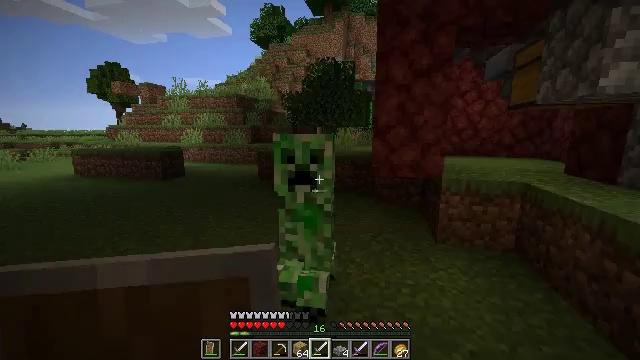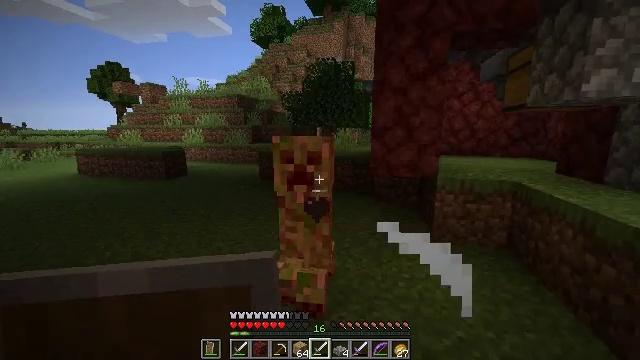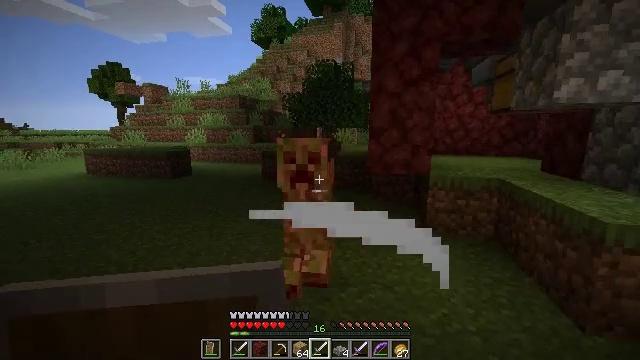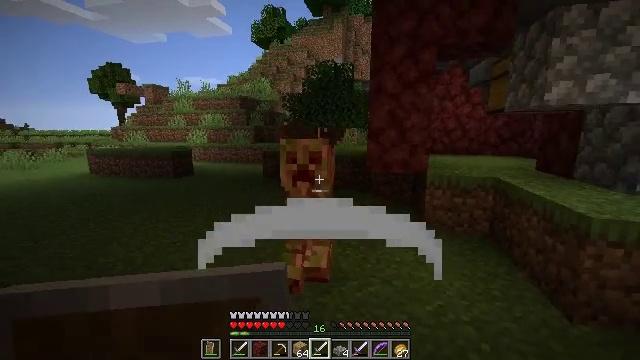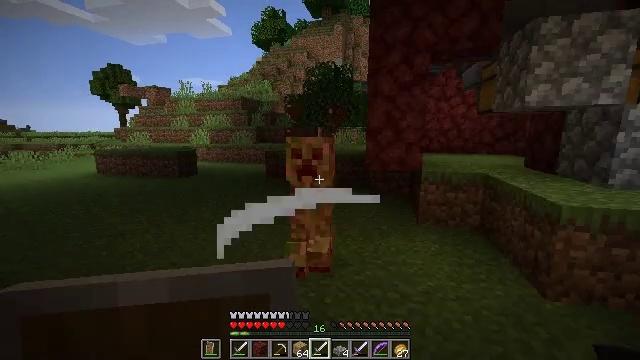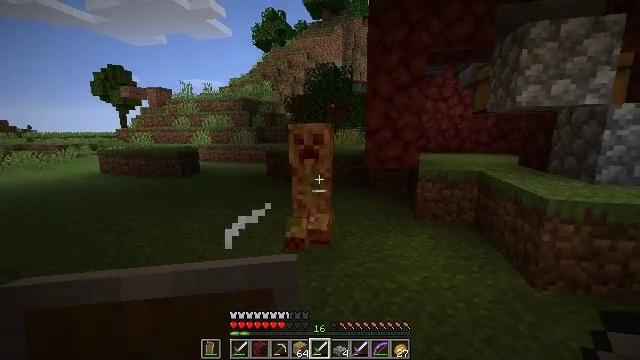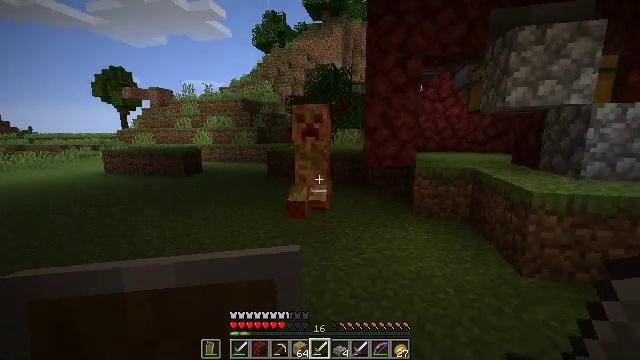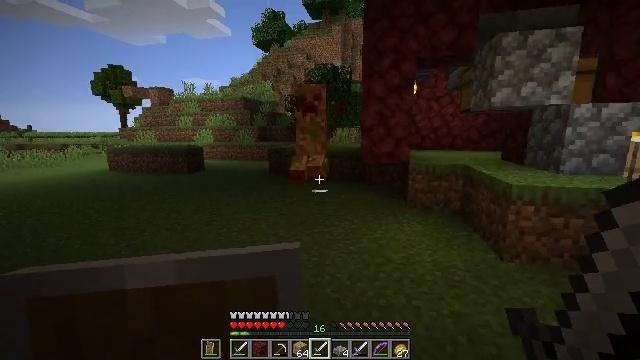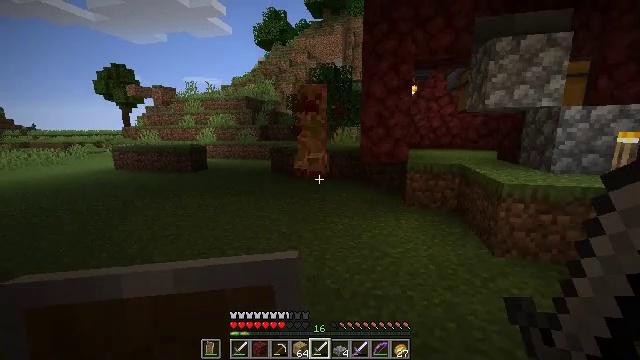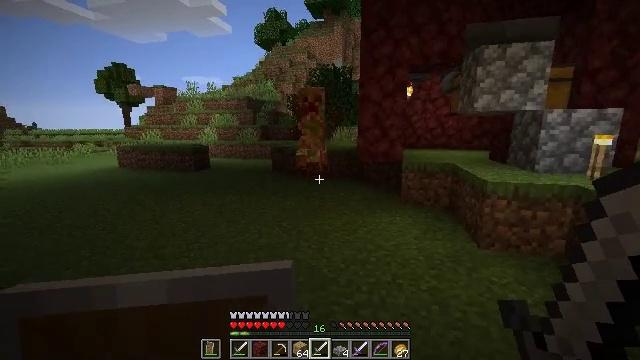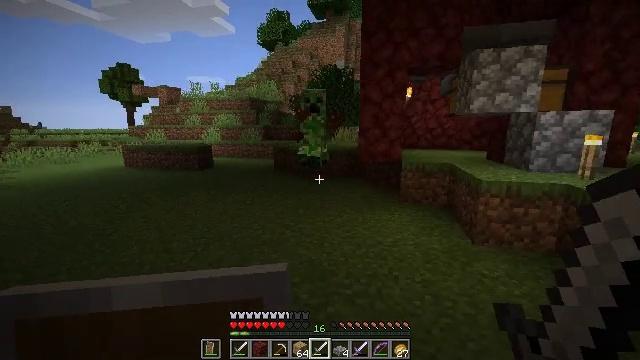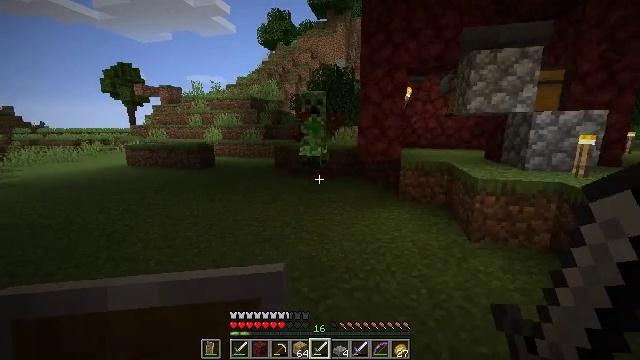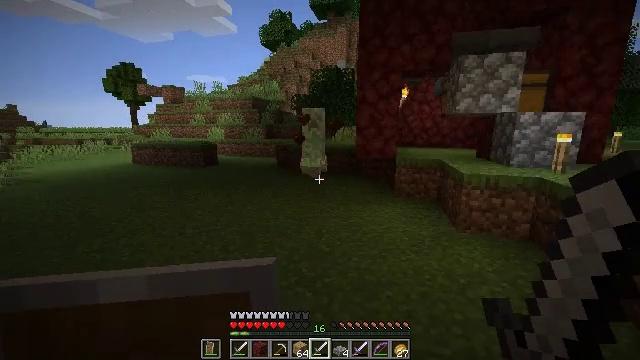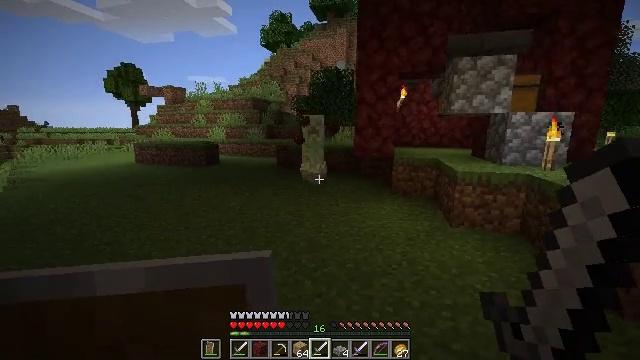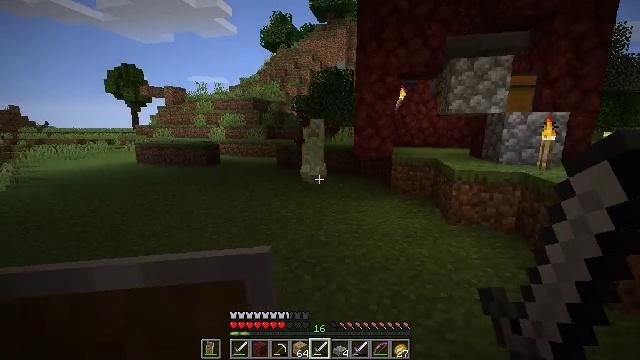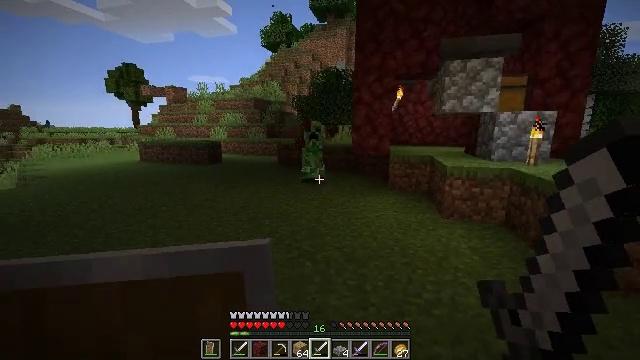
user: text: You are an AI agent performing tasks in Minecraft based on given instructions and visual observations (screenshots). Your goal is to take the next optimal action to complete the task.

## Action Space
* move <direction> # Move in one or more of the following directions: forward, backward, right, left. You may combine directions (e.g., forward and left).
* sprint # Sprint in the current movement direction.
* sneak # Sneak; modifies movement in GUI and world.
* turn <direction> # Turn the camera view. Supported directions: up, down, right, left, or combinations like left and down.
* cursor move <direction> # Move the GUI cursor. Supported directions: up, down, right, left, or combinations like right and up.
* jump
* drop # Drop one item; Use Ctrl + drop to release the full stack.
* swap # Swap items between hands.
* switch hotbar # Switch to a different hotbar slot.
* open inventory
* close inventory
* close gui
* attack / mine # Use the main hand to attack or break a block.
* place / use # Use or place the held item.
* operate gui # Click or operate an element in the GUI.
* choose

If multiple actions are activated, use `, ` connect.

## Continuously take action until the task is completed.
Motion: motion action
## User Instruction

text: Combat the creeper.
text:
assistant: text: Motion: move back
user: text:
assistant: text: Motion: move back
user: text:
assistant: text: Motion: move back
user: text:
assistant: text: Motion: move back
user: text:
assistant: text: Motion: move back
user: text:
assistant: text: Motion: move back
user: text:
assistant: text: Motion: move back
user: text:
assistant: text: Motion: move back
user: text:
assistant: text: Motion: move back
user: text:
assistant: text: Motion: move back
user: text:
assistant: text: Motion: move back
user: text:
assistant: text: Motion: move back
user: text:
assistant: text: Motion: move back
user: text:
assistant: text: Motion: move back
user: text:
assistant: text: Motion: move back
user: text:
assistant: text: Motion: move back
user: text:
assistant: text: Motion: move back
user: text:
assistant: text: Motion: move back
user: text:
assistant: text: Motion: move back
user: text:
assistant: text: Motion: move back
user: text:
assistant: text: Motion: move back
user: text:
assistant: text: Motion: move back
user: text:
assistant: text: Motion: no_op
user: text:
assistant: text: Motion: no_op
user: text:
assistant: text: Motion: move forward
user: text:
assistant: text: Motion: move forward
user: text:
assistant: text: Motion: move forward
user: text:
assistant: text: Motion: move forward
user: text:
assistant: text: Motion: move forward
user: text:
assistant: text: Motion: move forward